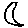
Label: moon